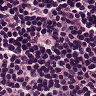
Metastatic tissue present: no